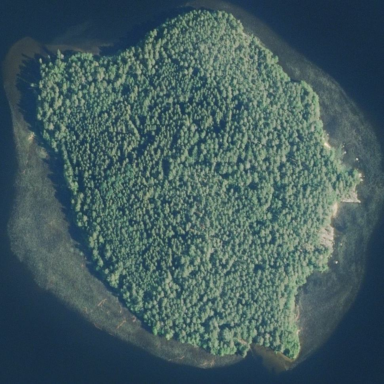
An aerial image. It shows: Island.